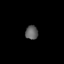
Tissue: lung
Cell type: Epithelial cells
Senescence score: 0.1431
Nuclear area (px): 172
Mean DAPI intensity: 96.901